Question: Using the V2 DocuSign REST API, when requesting the URL for the Sender View, is it possible to filter out or limit in any way, the tabs which are available to use? By default, the following are available:

For example, in a DocuSign integration I'm working on, if I don't want users to be able to use the "Signer Attachment" tab, is it possible to prevent it from showing up? The <URL> only lists one parameter for the method, which is a 'returnUrl', so that tells me it is not likely possible to do what I want, but I wanted to verify there wasn't another way.
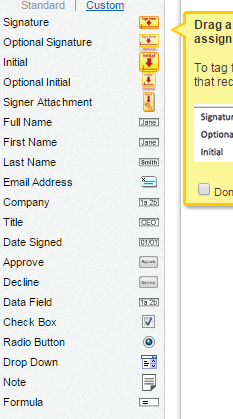
Answer: Summarizing the comments that apply:
The only controls available are to disable certain tag types from the account or permission profile. The specific Signer Attachment example should be able to be controlled through the "Signer Attachments" option. There's an account level setting under Features, and also the same setting under Permission Profiles. Unchecking it does remove the "Signer Attachment" choice.
Then at the account level only there are other choices down under "New Features" of the Feature section. I'm sure this is account wide so probably only works for you if you have no other use for them within the account you're working with. They are named "Enable Tag Type Data Field", "Enable Tag Type Radio Button", etc...